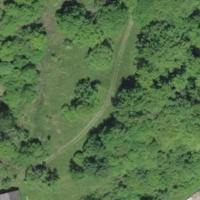
EUNIS habitat code: 41
Species observed at this site:
Ophrys apifera
Salvia pratensis